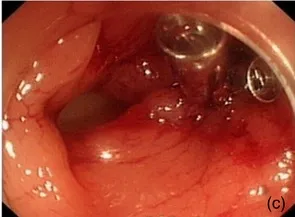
Zipper repair of colonic perforation with multiple titanium clips under endoscope. (c) Partially repaired perforation.
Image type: endoscopy (airway_endoscopy)